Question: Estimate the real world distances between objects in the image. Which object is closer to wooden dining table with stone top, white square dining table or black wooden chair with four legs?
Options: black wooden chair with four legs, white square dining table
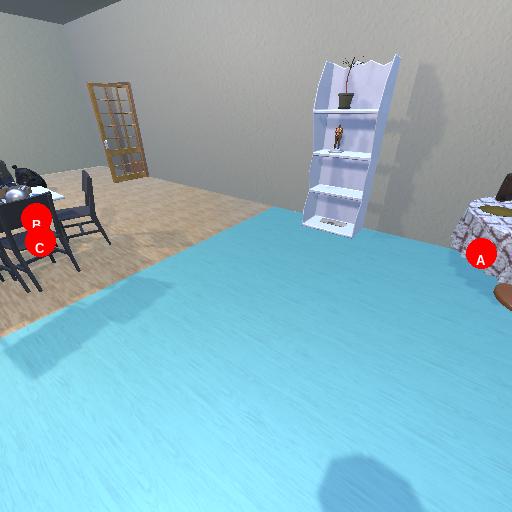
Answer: black wooden chair with four legs